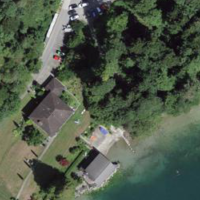
EUNIS habitat code: 41
Species observed at this site:
Certhia brachydactyla
Corvus corone
Podiceps cristatus
Turdus philomelos
Fulica atra
Aegithalos caudatus
Buteo buteo
Sylvia atricapilla
Phylloscopus collybita
Poecile palustris
Larus michahellis
Cygnus olor
Erithacus rubecula
Phoenicurus ochruros
Sitta europaea
Periparus ater
Cyanistes caeruleus
Anas platyrhynchos
Troglodytes troglodytes
Streptopelia decaocto
Aythya fuligula
Fringilla coelebs
Regulus ignicapilla
Columba palumbus
Turdus merula
Phalacrocorax carbo
Mareca strepera
Parus major
Mergus merganser
Milvus migrans
Milvus milvus
Anser anser